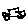
Label: car